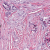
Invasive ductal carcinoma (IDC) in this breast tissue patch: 1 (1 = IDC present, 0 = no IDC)